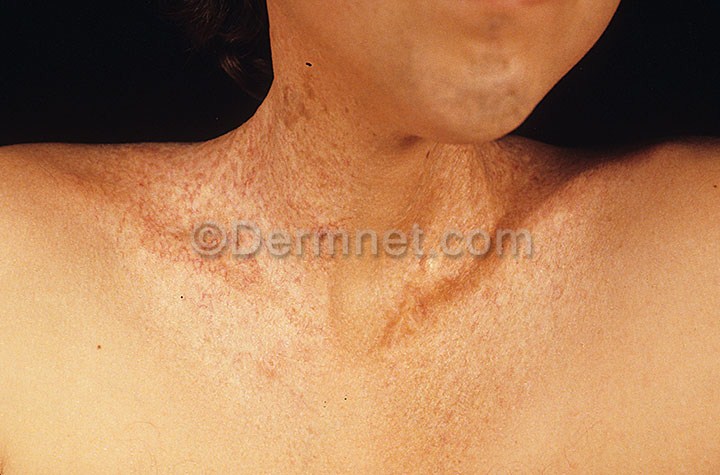
Disease: Light Diseases and Disorders of Pigmentation